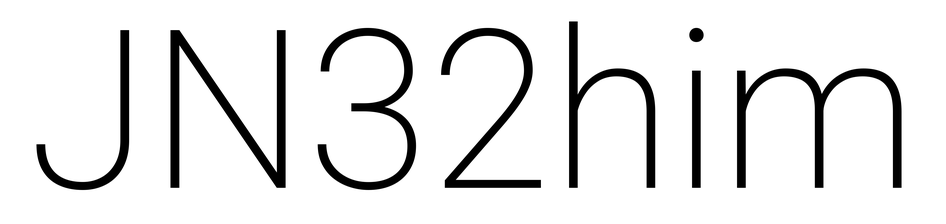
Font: Roboto_ExtraLight